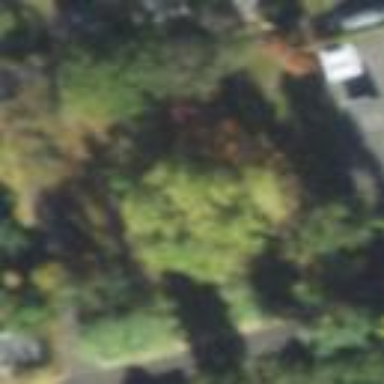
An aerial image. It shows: Cemetery designated for the Carpenter family.